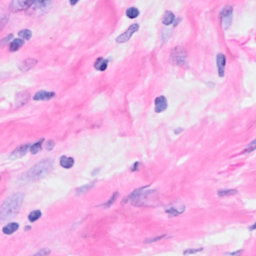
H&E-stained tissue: Breast